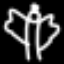
Label: angel